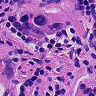
Metastatic tissue present: yes